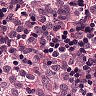
Metastatic tissue present: yes